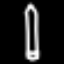
Label: pencil